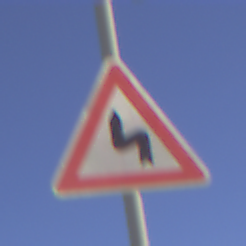
Verkehrszeichen: DoppelkurveZunaechstLinks
Umgebung: Outdoor, Nature
Tageszeit: Midday
Wetter: Clear
Licht: Natural
Jahreszeit: NotSpecified
Kontrast: HighContrast